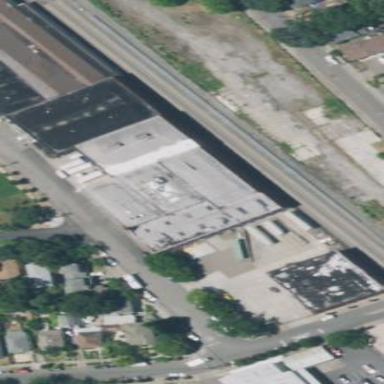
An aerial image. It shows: Commercial building.